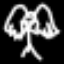
Label: angel